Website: crate-barrel
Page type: stored-credit-cards
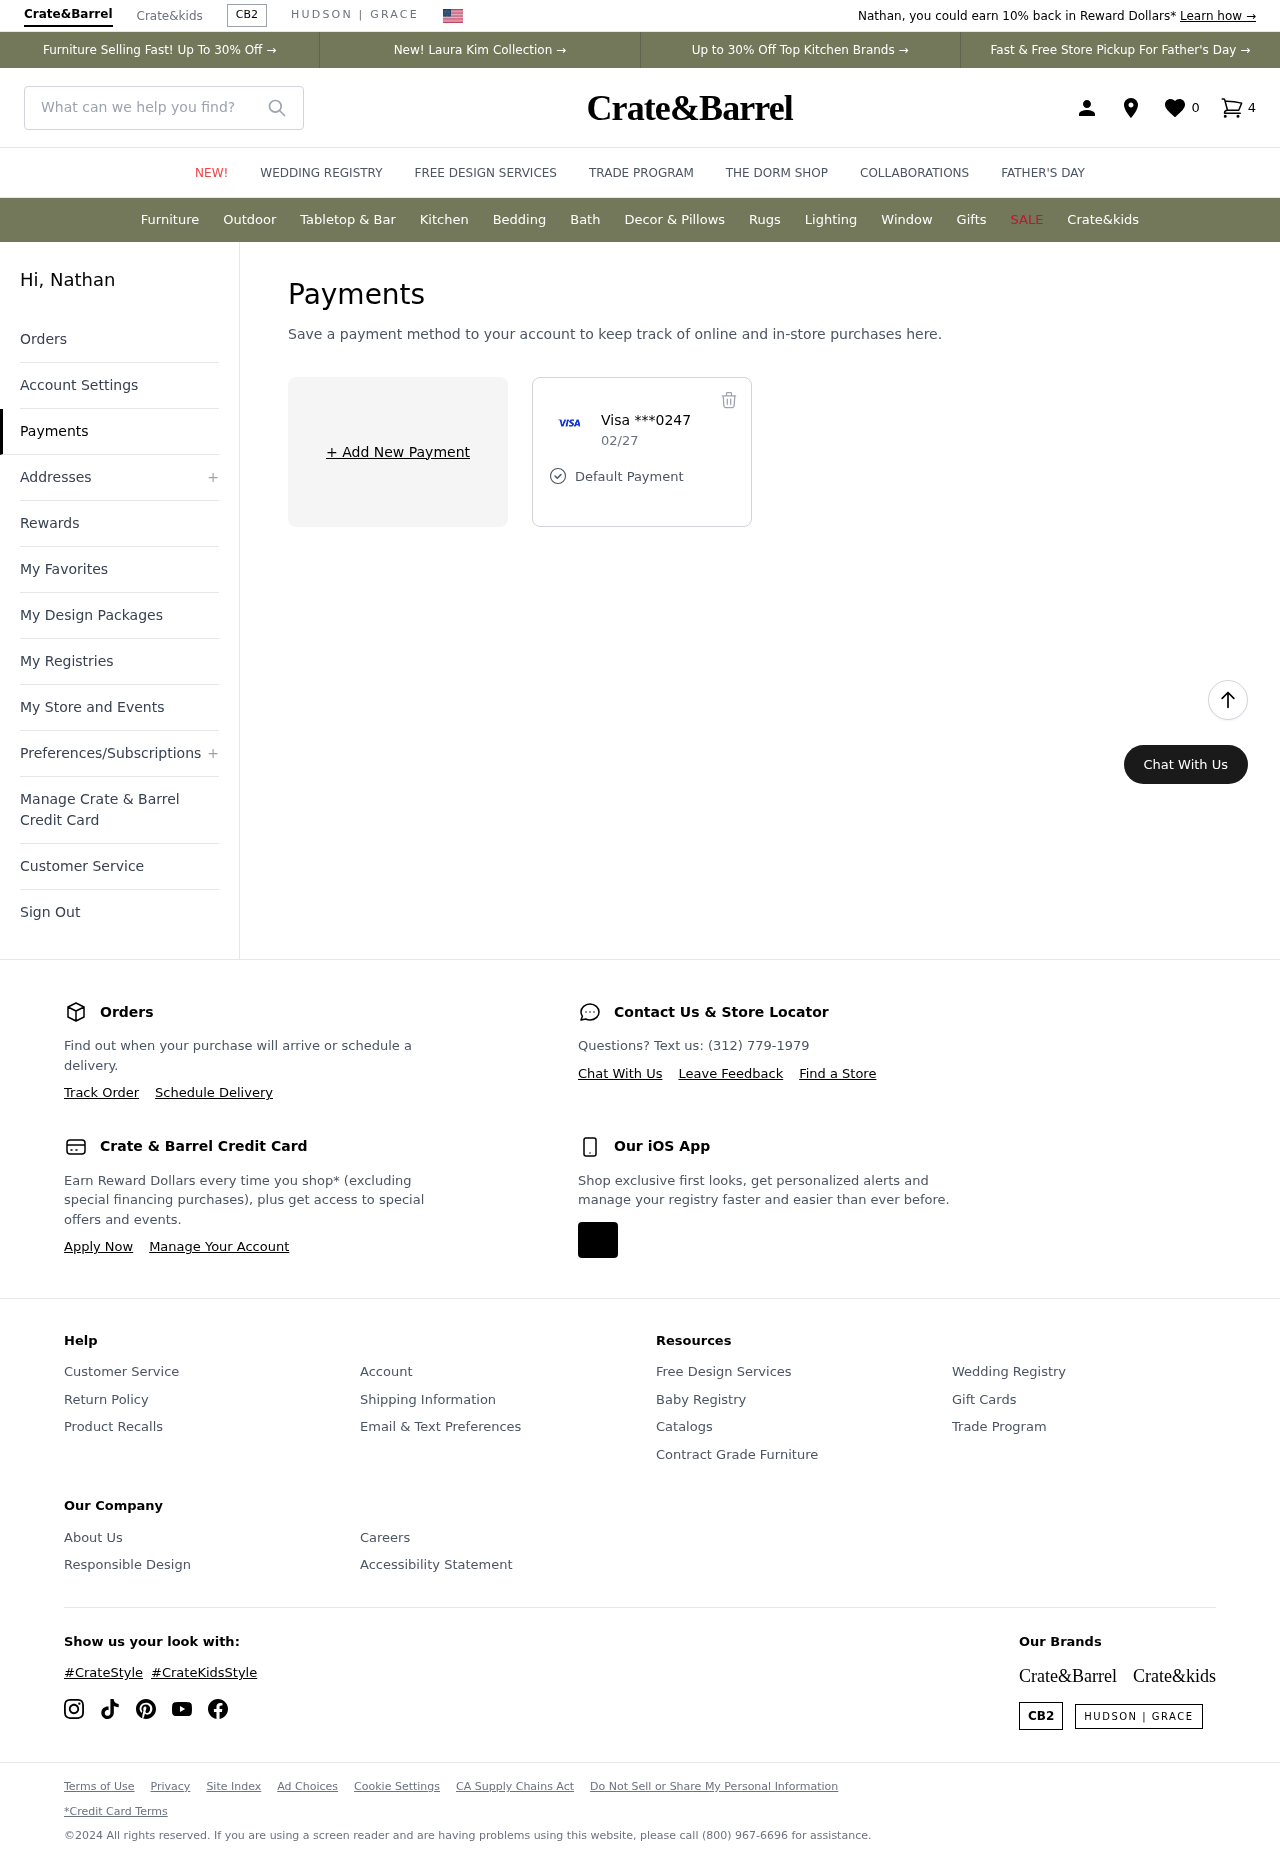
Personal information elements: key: PII_CARD_EXPIRY
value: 02/27
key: PII_CARD_LAST4
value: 0247
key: PII_CARD_TYPE
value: Visa
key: PII_FIRSTNAME
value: Nathan
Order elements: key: ORDER_NUM_ITEMS
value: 4
Search elements: key: HEADER_SEARCH
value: What can we help you find?
Other elements: key: FAVORITES_COUNT
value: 0